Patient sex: M
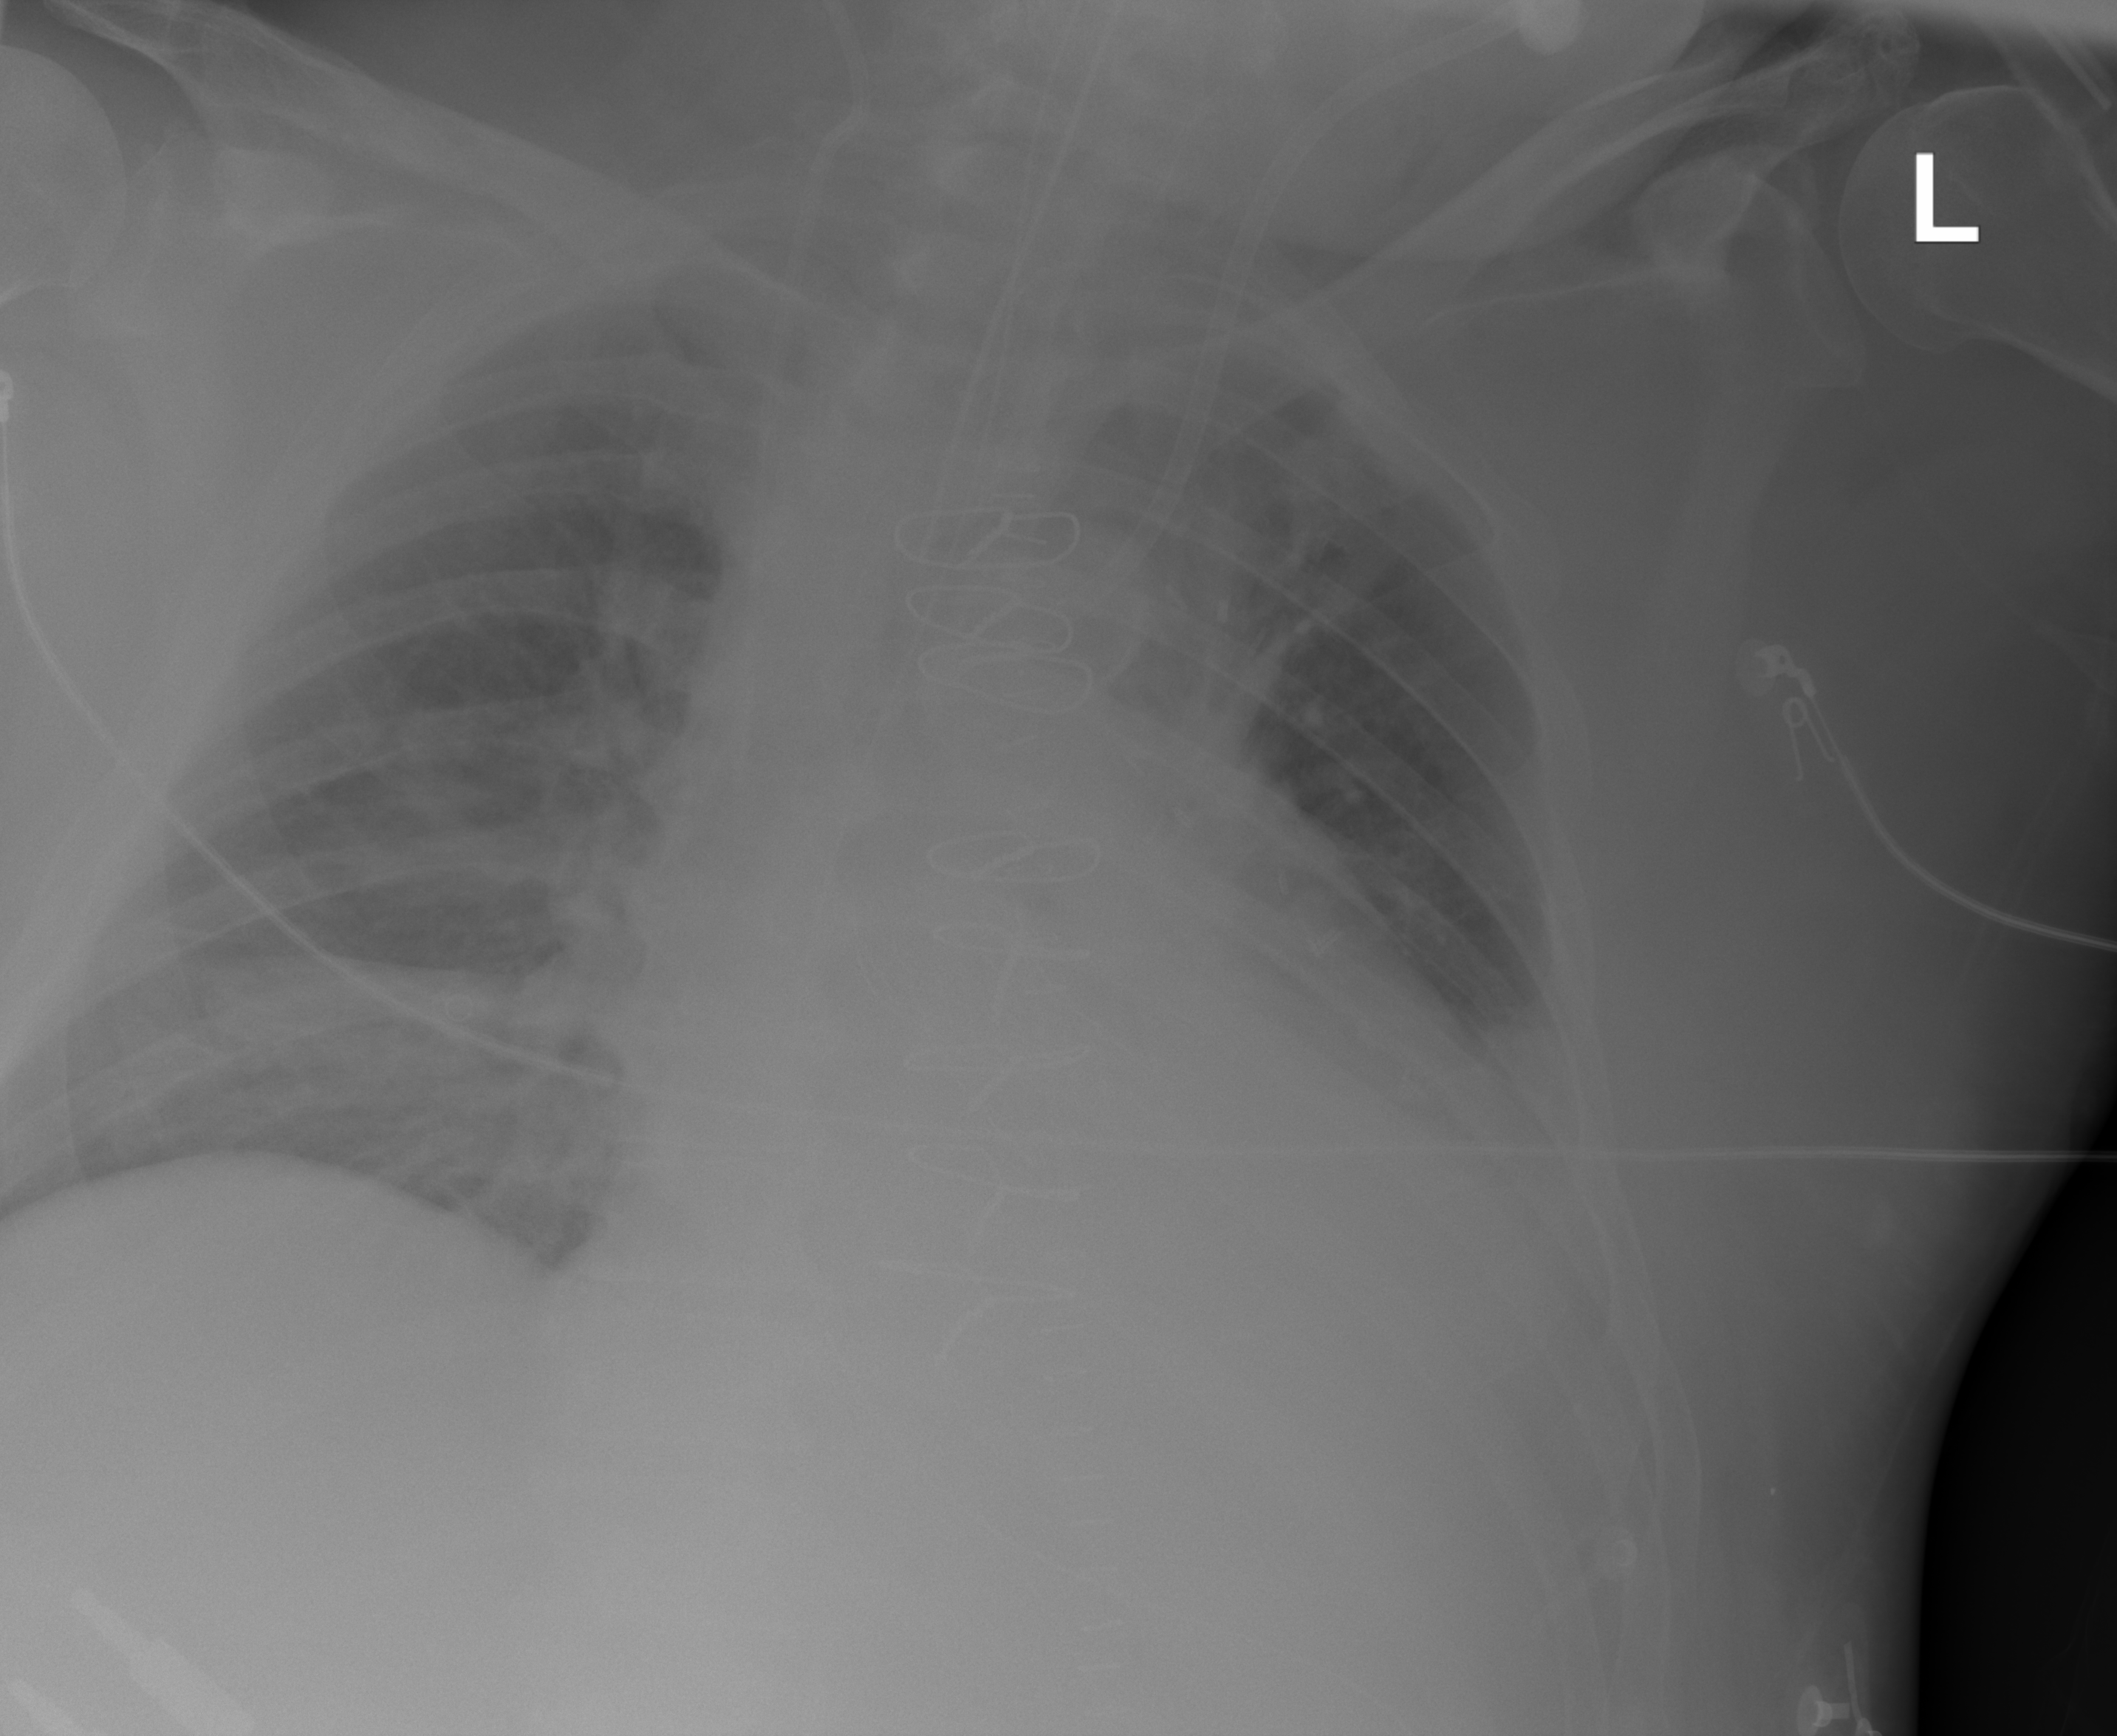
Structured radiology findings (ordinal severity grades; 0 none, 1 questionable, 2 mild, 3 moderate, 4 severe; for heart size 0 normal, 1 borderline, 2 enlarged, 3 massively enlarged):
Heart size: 2
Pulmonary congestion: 2
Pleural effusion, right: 0
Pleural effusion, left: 3
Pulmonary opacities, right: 1
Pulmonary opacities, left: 1
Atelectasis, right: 2
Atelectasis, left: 2